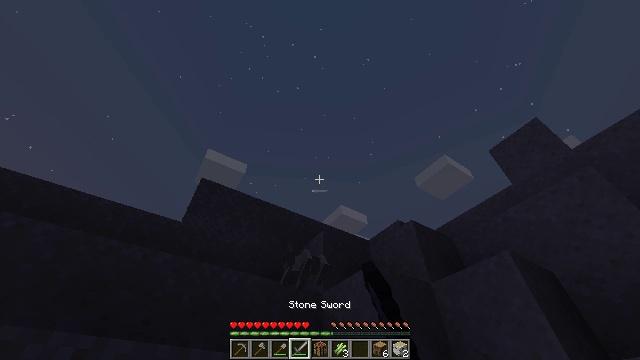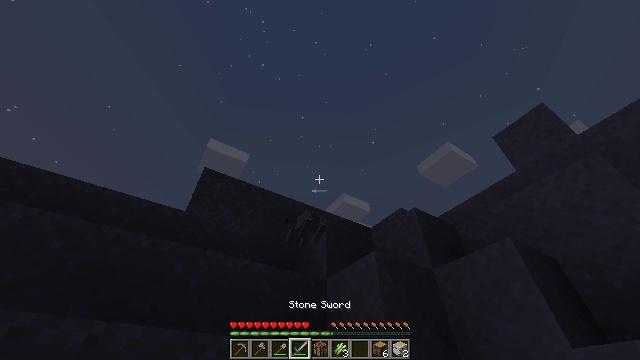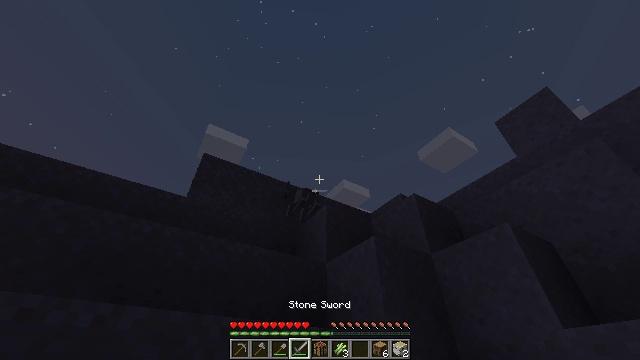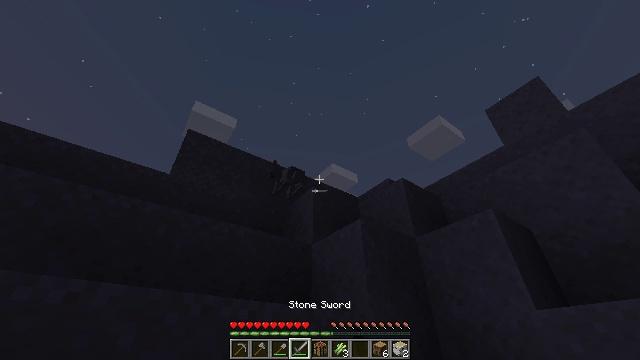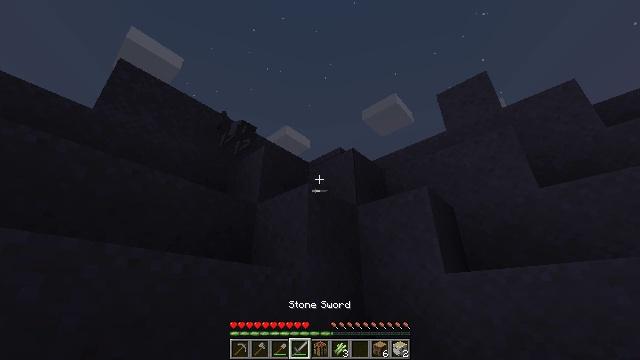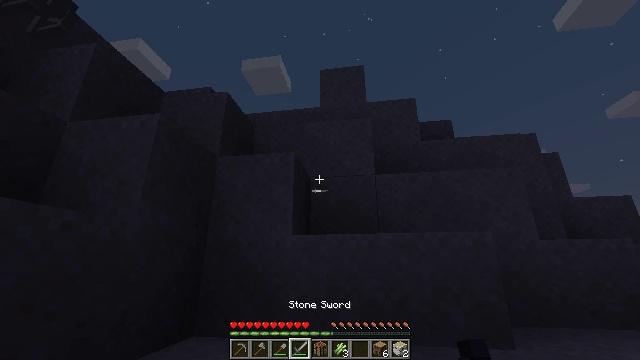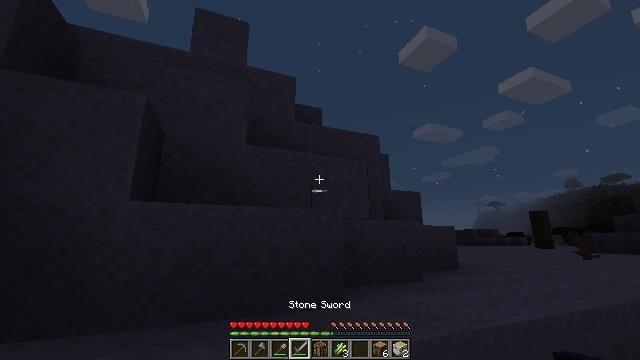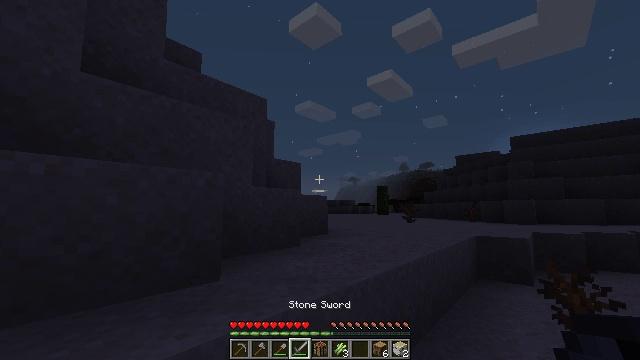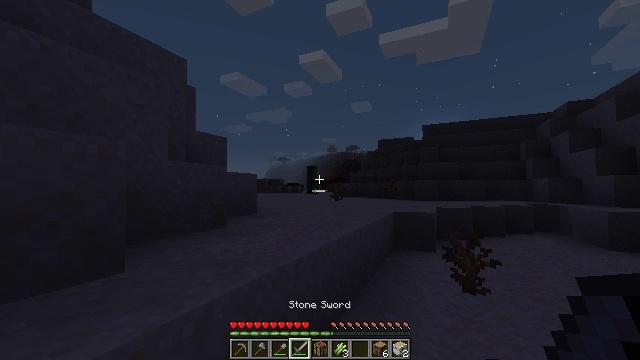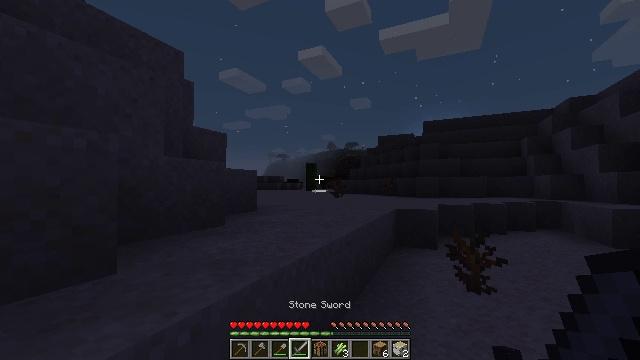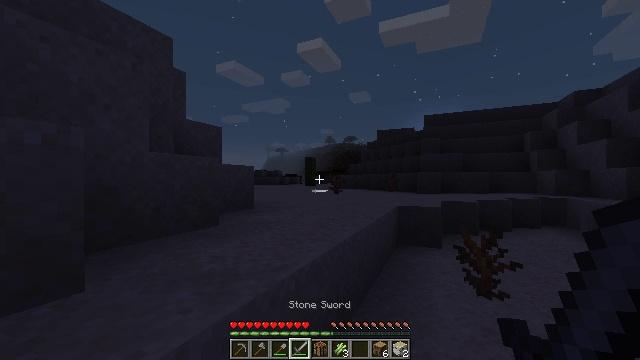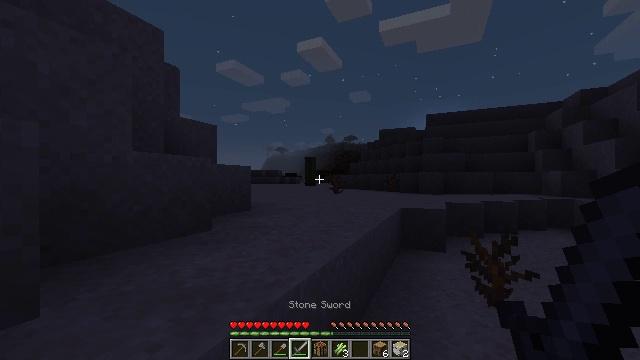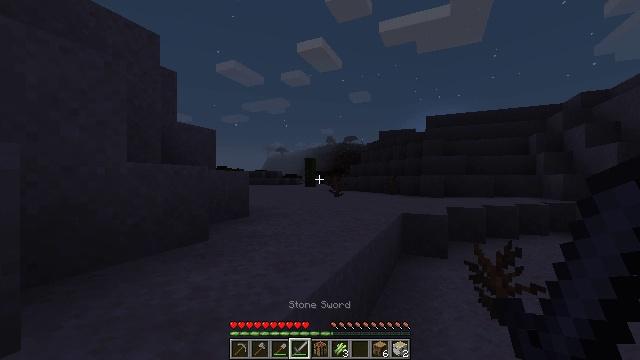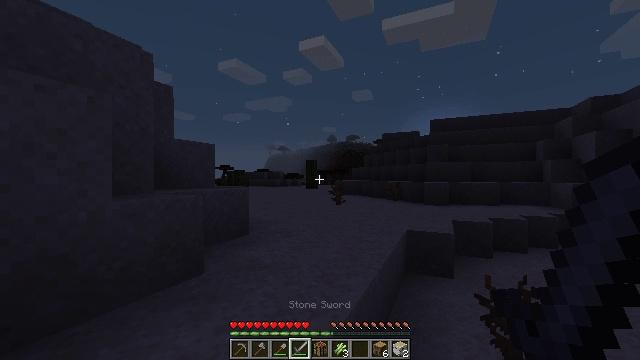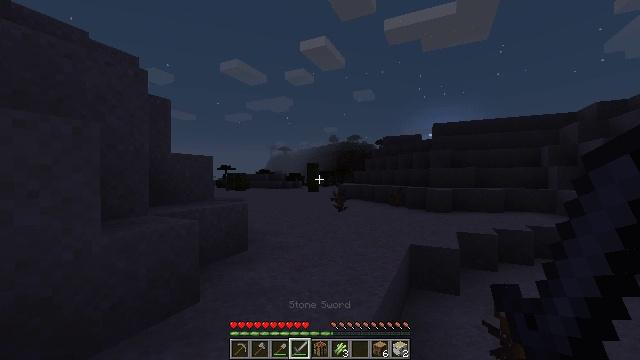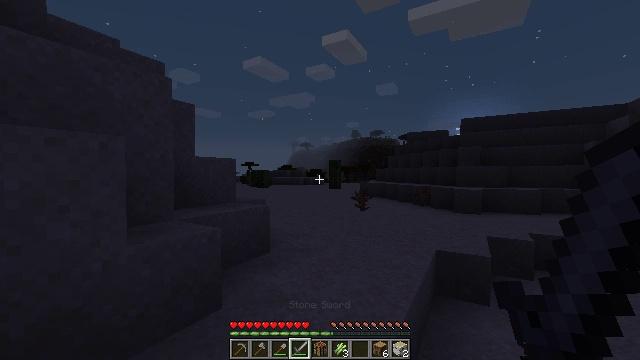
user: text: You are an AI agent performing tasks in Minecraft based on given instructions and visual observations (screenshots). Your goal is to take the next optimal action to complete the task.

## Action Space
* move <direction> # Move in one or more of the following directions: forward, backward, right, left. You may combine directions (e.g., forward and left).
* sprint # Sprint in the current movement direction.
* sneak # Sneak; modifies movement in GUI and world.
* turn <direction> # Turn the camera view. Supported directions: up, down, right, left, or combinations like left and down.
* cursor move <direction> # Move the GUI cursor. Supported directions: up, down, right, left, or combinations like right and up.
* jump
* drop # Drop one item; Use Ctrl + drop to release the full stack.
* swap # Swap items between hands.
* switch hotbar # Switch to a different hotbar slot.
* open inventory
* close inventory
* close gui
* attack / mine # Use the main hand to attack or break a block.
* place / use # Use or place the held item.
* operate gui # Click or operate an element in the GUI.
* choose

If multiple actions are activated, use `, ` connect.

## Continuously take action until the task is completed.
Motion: motion action
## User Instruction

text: Harvest the cactus plant.
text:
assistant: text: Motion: turn down, attack / mine
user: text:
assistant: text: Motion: turn down
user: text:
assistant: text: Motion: move forward, turn right and down
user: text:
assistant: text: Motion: move forward, turn right and down
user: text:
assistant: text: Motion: move forward, turn right and down
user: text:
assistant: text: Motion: move forward, turn right and down
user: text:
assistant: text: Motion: move forward, turn right and down
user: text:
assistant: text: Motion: move forward, turn right and down
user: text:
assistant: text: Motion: move forward
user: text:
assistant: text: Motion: move forward, turn down
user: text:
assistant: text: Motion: move forward
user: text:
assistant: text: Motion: move forward, jump
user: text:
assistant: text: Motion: move forward, jump
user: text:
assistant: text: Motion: move forward, jump
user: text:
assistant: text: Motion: move forward, turn left and down, jump
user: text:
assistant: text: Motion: move forward, turn left
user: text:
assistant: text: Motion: move forward
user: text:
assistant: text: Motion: move forward
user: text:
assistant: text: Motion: move forward
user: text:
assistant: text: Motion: move forward
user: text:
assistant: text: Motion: move forward and move left
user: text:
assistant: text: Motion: move forward and move left
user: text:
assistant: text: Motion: move forward and move left
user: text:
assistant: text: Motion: move forward and move left
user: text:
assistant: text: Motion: move forward
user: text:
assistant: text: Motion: move forward
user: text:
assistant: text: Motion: move forward
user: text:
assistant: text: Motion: move forward
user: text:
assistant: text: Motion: move forward
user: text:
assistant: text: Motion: move forward